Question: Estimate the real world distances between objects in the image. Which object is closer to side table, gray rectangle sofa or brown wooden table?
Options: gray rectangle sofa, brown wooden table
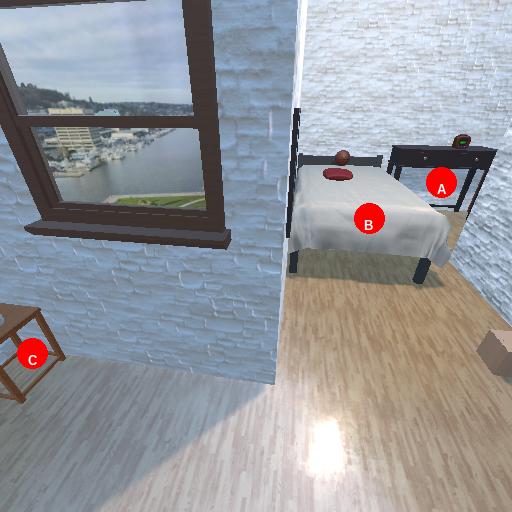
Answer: gray rectangle sofa